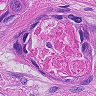
Metastatic tissue present: yes